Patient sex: M
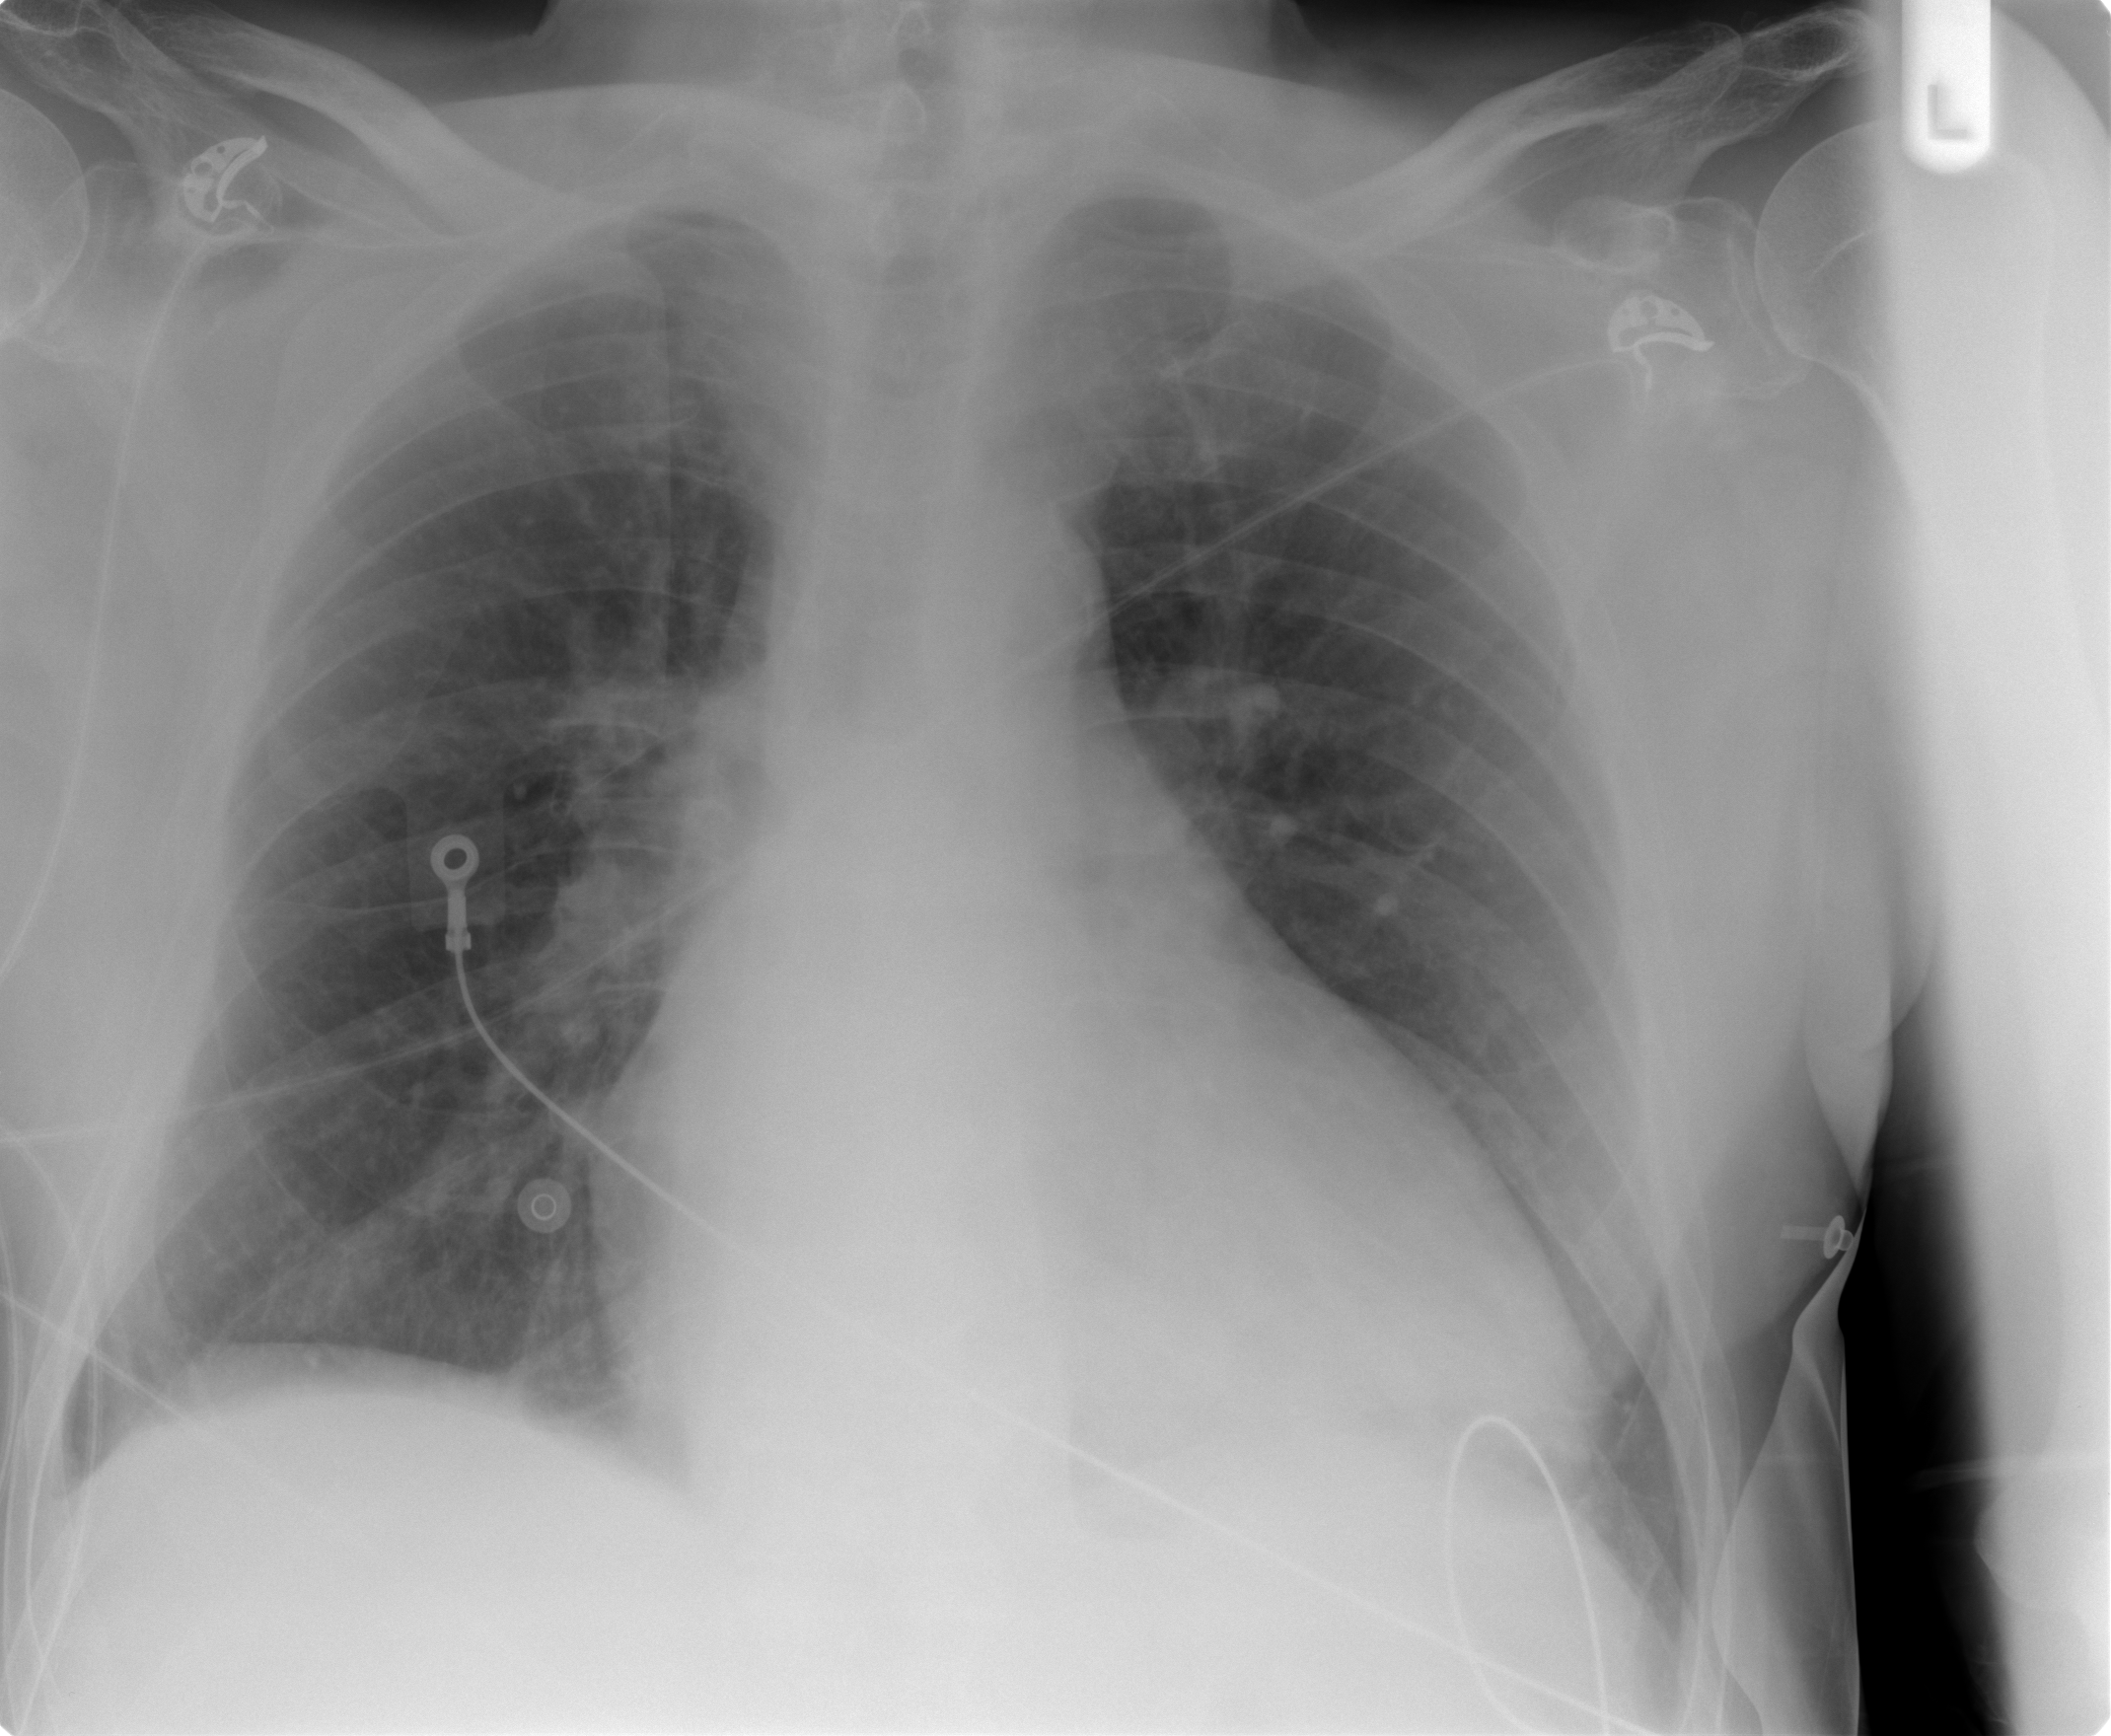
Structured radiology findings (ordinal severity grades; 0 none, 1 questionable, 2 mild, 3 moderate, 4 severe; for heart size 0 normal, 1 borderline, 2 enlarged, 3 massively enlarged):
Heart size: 2
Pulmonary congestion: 1
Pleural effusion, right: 0
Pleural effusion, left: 0
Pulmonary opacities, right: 0
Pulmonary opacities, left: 0
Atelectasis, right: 0
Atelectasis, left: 0